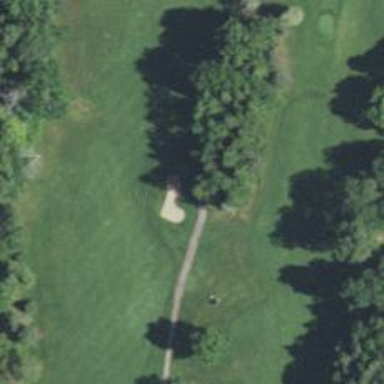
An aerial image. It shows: Service road used as golf cart path.